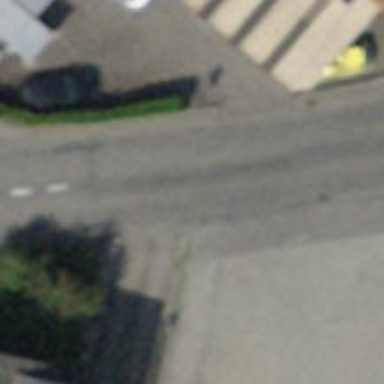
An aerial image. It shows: Bus stop with platform for public transport.